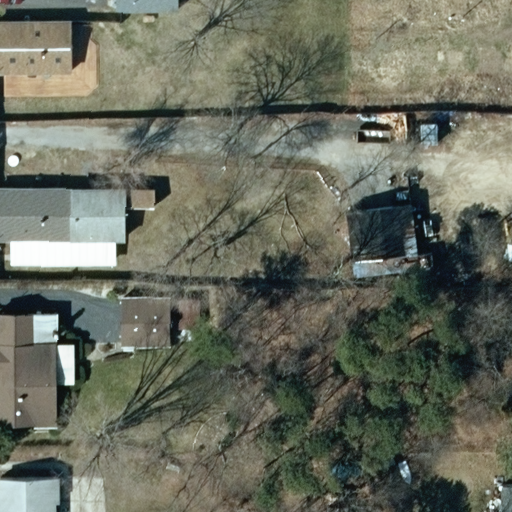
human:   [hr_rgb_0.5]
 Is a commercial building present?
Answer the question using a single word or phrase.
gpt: no

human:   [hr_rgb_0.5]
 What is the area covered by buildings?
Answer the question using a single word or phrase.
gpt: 654m2

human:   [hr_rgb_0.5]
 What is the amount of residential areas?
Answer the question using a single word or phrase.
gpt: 1

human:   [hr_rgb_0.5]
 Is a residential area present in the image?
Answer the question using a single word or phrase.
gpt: yes

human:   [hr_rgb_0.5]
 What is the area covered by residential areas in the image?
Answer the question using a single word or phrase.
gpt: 4525m2

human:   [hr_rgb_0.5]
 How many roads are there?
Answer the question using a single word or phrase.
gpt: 0

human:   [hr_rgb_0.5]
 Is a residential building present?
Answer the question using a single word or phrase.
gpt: yes

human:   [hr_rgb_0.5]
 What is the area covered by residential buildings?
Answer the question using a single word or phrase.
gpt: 491m2

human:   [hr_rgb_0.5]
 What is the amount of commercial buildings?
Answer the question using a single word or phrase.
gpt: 0

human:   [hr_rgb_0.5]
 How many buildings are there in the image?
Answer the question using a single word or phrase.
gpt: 10

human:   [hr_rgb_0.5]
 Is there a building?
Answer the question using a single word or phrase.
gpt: yes

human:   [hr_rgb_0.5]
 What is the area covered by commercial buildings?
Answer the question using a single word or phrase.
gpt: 0m2

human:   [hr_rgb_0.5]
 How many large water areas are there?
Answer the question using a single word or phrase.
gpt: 0

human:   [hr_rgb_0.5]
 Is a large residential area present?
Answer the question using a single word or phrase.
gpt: yes

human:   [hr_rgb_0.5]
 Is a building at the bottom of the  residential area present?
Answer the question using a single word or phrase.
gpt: no

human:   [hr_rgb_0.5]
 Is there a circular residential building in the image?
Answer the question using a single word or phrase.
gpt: no

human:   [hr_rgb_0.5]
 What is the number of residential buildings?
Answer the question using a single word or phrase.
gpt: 7

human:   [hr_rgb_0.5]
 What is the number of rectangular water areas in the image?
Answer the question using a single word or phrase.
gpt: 0

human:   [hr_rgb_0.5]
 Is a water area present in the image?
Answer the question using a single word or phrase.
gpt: no

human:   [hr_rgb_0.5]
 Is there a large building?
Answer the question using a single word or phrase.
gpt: no

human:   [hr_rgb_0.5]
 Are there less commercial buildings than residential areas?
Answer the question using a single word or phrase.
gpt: yes

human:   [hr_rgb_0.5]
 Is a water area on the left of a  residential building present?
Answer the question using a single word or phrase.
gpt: no

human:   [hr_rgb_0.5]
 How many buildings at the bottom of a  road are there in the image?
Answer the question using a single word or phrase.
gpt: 0

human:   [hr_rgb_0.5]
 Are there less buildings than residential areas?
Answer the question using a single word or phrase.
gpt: no

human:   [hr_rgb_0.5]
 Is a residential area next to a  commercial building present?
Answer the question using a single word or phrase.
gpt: no

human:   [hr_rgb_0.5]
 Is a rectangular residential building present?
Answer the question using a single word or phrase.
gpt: yes

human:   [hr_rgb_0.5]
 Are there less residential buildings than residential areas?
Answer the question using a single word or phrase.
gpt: no

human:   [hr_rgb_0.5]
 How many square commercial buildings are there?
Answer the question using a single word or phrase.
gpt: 0

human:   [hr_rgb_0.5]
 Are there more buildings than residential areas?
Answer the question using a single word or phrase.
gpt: yes

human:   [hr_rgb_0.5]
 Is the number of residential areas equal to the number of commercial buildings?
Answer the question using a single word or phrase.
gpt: no

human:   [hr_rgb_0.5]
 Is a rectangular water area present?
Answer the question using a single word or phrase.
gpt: no

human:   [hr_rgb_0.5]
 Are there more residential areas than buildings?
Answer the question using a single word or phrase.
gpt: no

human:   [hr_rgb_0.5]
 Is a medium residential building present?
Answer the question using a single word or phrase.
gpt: yes

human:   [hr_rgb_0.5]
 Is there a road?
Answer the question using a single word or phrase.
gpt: no

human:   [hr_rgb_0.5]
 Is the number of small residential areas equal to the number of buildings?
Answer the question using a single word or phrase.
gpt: no

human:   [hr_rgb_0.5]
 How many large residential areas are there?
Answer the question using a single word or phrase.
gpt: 1

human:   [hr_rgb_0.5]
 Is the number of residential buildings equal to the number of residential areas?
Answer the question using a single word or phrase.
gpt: no

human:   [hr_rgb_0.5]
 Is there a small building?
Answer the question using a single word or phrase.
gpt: yes

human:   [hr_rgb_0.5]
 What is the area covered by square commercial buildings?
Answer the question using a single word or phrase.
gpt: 0m2

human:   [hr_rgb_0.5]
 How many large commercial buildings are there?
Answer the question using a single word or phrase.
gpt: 0

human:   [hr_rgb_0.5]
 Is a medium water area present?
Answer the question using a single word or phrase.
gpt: no

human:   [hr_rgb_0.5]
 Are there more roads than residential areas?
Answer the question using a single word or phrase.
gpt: no

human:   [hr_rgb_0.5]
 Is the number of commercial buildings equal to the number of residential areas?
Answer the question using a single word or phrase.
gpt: no

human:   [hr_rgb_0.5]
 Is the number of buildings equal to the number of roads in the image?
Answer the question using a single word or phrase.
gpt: no

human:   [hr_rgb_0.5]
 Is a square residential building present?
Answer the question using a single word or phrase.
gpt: no

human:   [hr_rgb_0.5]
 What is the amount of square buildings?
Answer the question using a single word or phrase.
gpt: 0

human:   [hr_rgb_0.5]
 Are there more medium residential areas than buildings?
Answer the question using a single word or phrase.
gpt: no

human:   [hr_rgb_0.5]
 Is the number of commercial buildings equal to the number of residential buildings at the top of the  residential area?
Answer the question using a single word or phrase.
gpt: no

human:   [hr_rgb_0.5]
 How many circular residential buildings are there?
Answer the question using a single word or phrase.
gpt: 0

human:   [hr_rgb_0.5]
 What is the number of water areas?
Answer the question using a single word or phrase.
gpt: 0

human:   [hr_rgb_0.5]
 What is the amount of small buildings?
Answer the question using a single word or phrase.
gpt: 7

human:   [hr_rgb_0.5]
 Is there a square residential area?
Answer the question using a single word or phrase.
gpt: no

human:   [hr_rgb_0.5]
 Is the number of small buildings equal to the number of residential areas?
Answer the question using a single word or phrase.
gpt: no

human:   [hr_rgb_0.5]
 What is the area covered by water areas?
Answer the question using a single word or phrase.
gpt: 0m2

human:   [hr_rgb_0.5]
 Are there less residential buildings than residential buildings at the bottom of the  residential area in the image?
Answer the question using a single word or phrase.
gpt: no

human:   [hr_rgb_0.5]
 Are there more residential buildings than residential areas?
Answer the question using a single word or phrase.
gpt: yes

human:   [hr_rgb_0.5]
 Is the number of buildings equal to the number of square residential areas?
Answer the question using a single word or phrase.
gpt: no

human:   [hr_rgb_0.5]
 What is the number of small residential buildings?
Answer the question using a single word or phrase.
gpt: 5

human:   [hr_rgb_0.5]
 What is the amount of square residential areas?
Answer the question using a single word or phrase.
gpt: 0

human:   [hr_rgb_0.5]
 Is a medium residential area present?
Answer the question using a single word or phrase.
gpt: no

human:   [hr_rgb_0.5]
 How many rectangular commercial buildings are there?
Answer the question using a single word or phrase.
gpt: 0

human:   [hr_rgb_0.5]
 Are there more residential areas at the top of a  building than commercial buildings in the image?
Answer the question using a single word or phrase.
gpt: no

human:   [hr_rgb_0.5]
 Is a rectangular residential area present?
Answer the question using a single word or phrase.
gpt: yes

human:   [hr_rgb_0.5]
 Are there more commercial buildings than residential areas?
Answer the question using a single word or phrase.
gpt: no